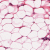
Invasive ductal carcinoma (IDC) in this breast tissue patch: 1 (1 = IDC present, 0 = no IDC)